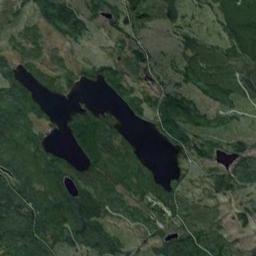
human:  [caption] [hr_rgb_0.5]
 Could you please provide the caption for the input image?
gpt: The lake was long and thin .

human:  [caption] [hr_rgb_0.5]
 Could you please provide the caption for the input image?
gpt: The lake in the middle is larger than the surrounding lake .

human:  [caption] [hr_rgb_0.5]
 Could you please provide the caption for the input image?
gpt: A big lake and some small lakes lie on a flat ground covered with vegetation and the water is dark blue .

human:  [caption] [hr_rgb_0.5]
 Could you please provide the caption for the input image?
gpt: There is an irregular blue lake on the ground with green vegetation, And there are some small lakes next to it .

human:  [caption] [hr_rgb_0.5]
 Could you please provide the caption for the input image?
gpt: There are green forests and meadows around the lakes .